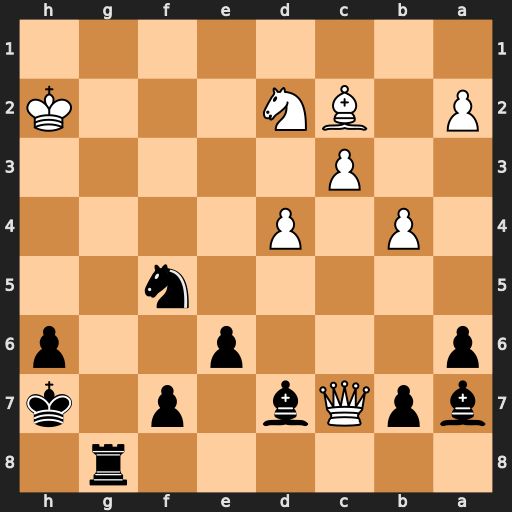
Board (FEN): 6r1/bpQb1p1k/p3p2p/5n2/1P1P4/2P5/P1BN3K/8
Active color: b
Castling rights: -
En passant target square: -
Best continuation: Bb8 Qxb8 Rxb8